Question: As you can see into screenShot when I am entering any text into text field keyboard doesn't pop-up so can anyBody tell me how can I solve this problem. And I am using xCode 6.1 beta version.

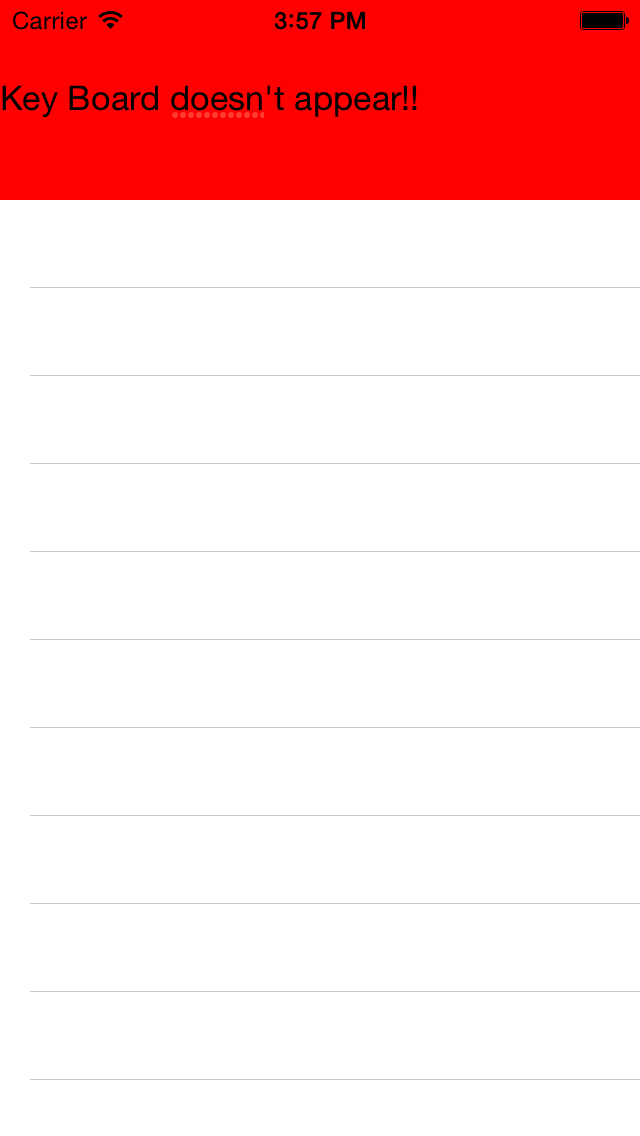
Answer: click simulator go to Hardware->keyboard->Toggle Software Keyboard